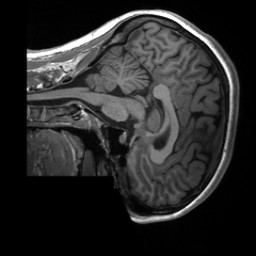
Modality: T1w
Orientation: sagittal
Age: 26
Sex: female
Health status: healthy
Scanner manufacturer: siemens
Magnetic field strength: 3 T
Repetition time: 2 s
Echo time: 0.00232 s